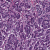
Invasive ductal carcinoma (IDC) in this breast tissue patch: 1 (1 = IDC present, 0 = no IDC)